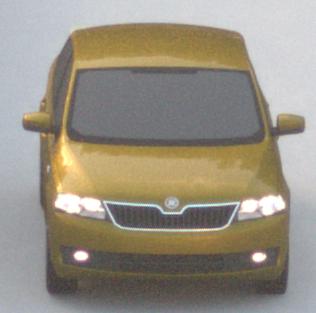
Make: Skoda
Model: Rapid
Detailed model: Rapid 1.2 Active Limousine
Model produced from: 2012/10
Model produced until: 2015/04
Doors: 5
Color: yellow
Road condition: dry road
Daytime: sunrise or sunset
Contrast: low contrast